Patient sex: F
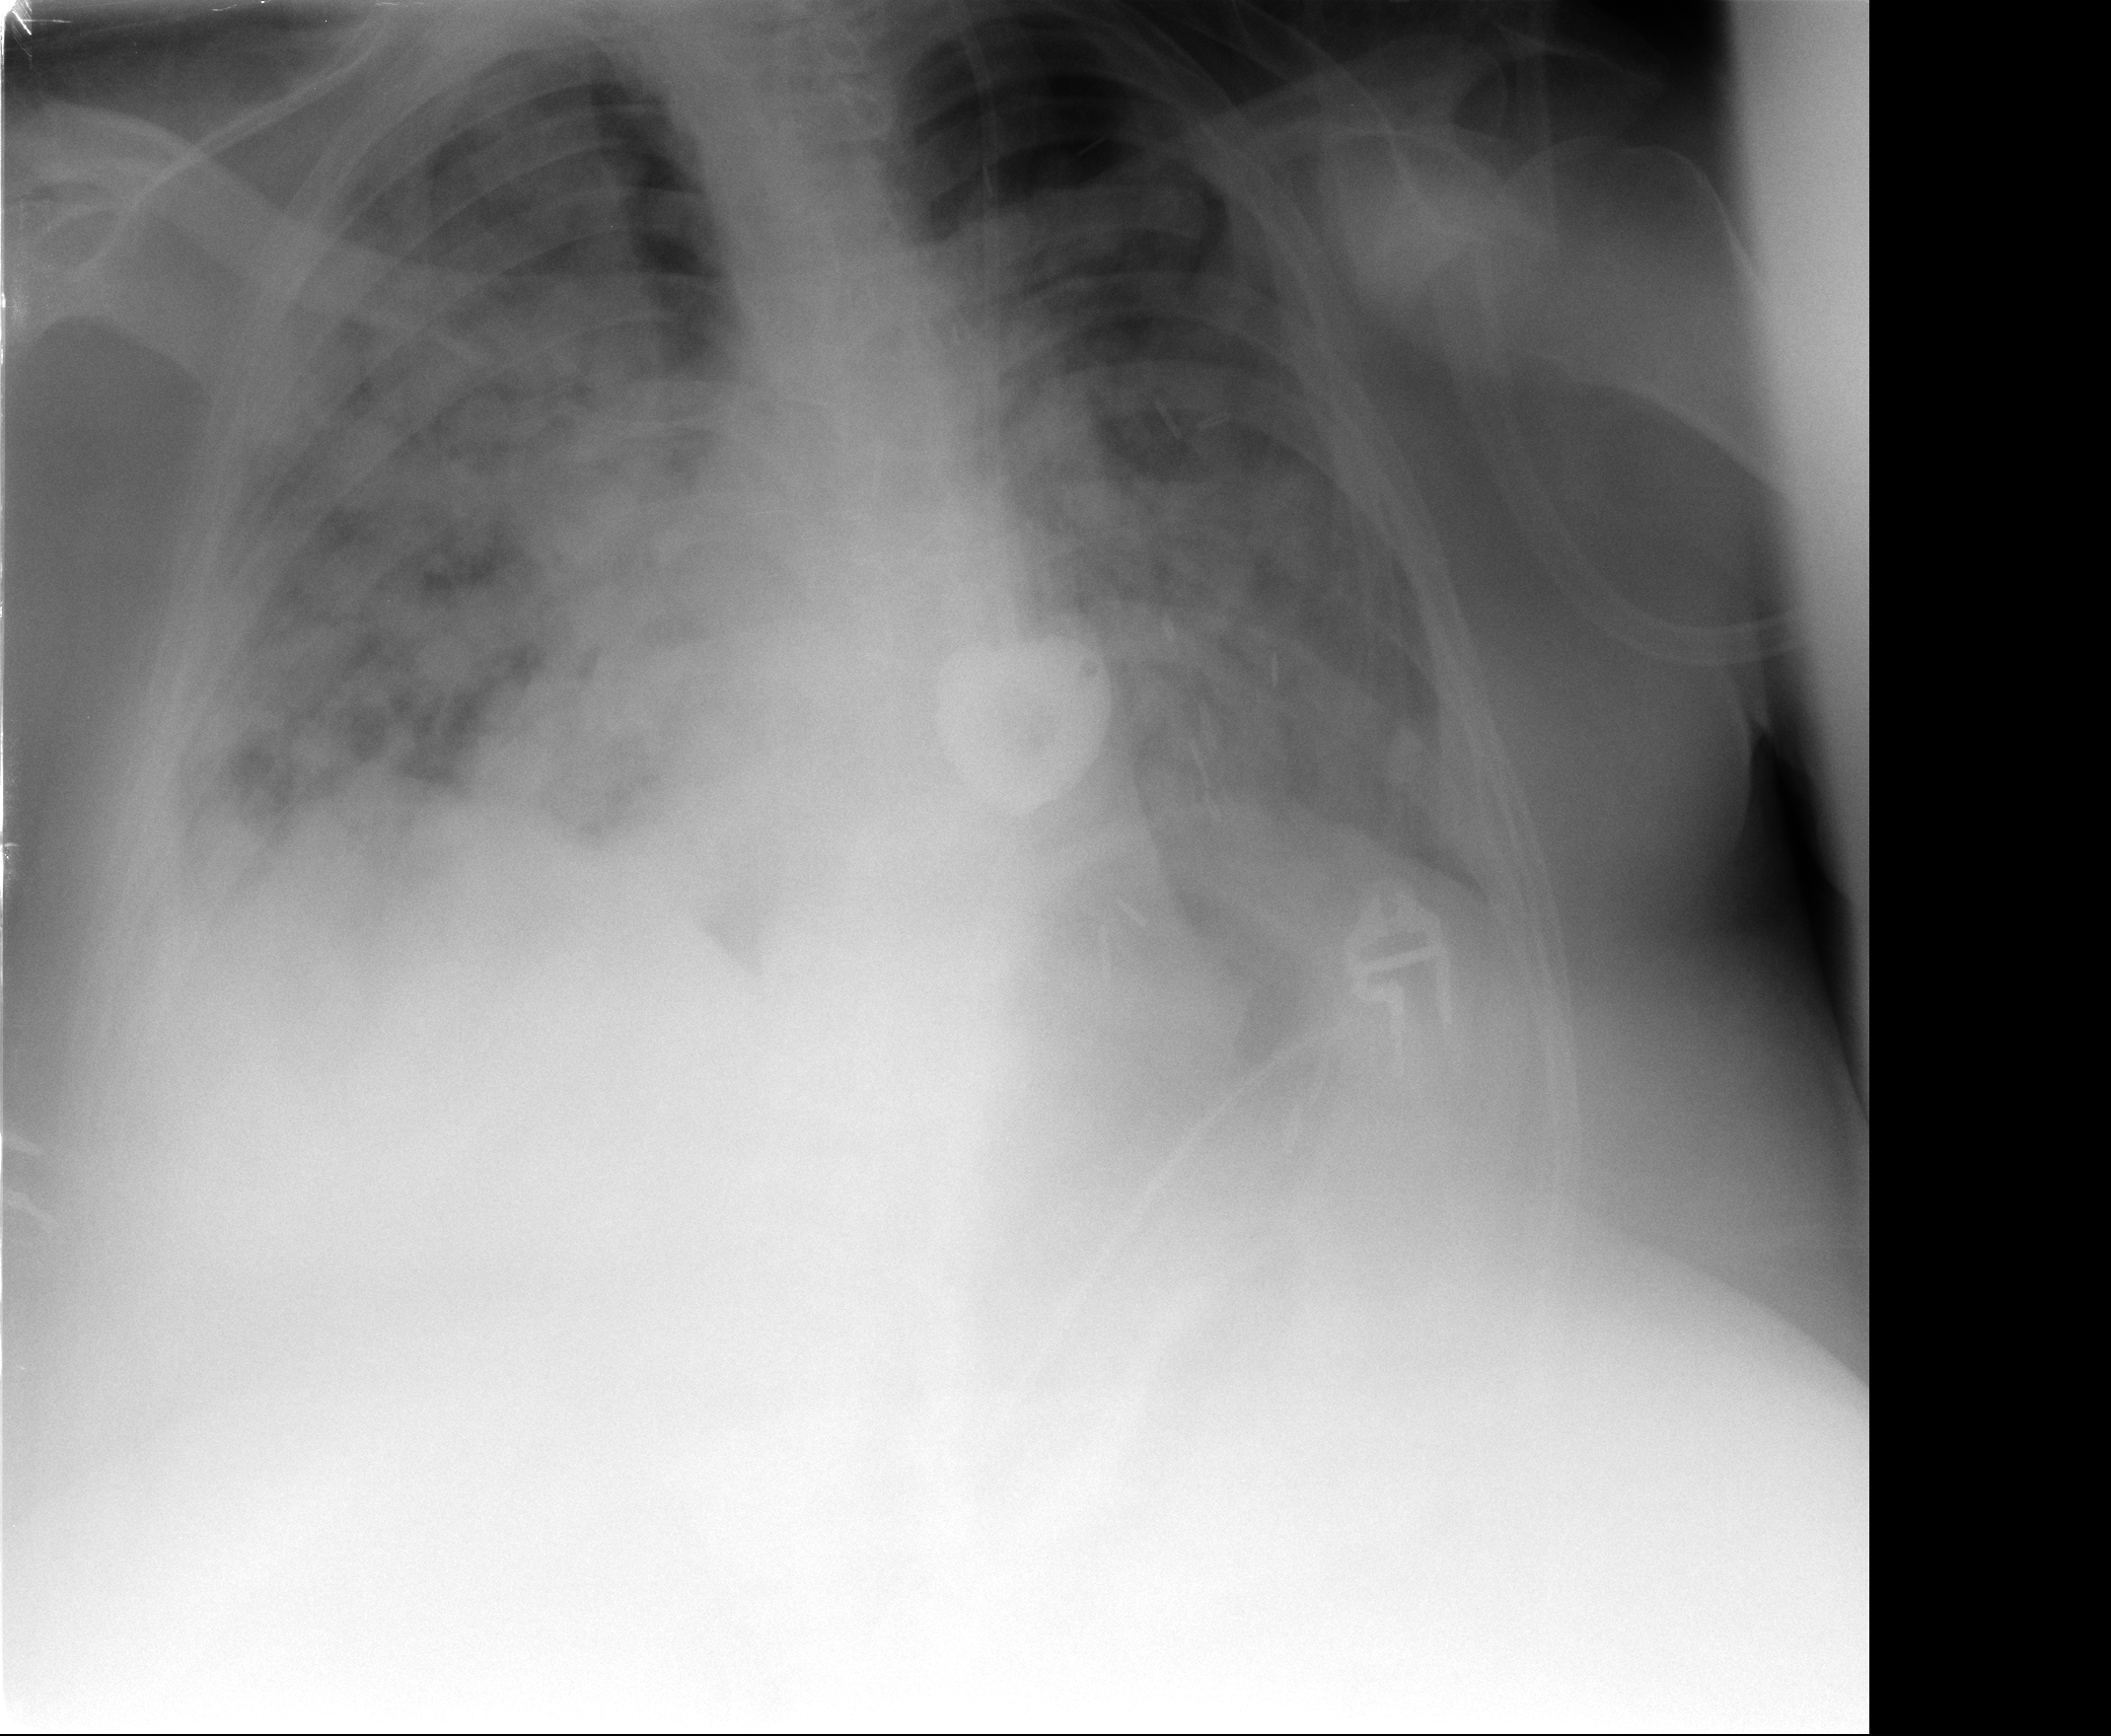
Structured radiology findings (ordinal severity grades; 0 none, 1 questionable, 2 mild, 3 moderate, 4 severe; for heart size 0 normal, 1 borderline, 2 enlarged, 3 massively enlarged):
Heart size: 0
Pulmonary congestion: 1
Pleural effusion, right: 1
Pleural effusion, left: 1
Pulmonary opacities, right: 3
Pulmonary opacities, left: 3
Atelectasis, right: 1
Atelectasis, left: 1